Field crop: maize
Growth stage: 2
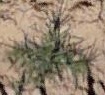
Species: salsola